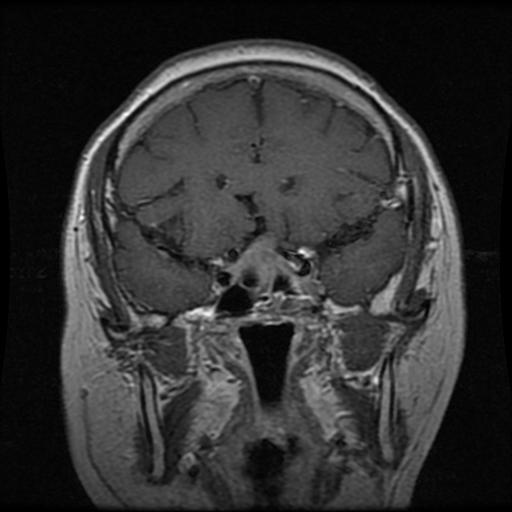
Label: pituitary